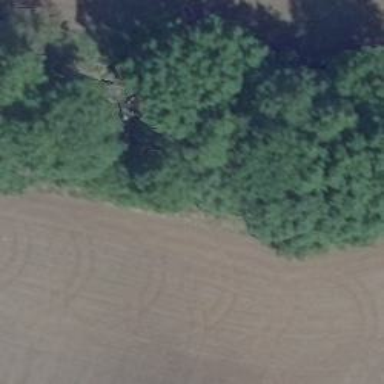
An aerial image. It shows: Deciduous broadleaved woodland.